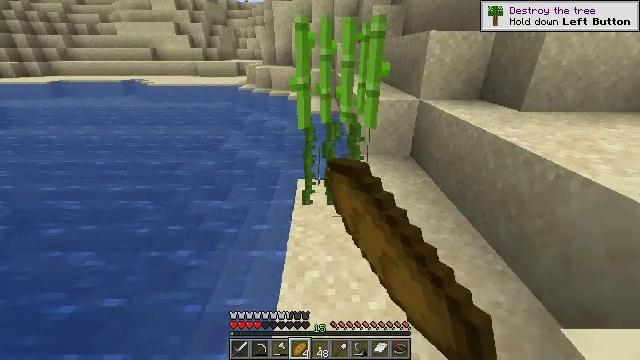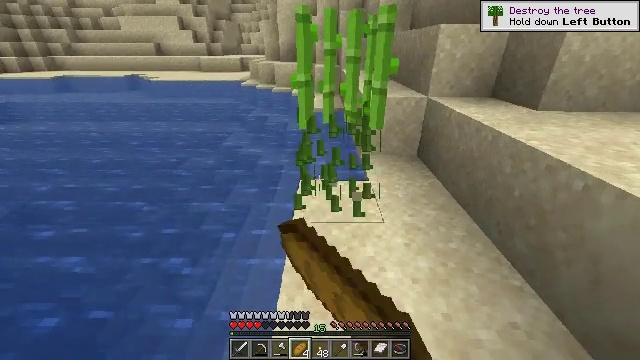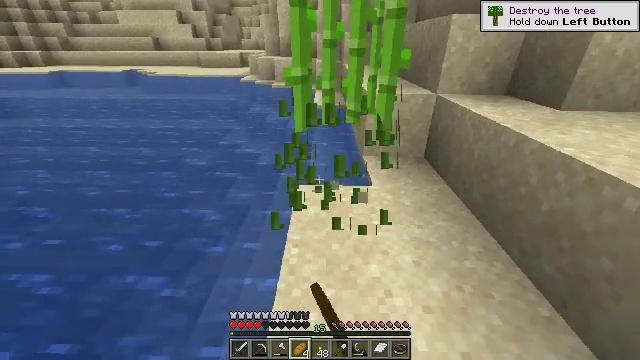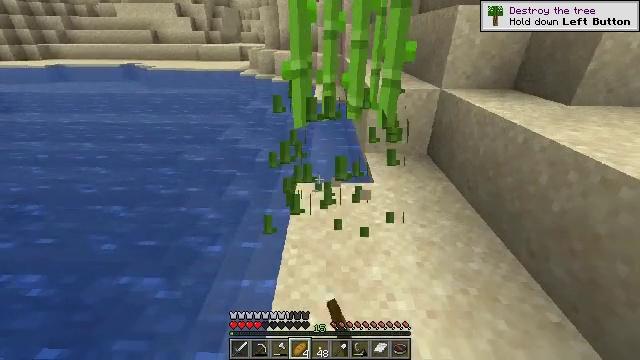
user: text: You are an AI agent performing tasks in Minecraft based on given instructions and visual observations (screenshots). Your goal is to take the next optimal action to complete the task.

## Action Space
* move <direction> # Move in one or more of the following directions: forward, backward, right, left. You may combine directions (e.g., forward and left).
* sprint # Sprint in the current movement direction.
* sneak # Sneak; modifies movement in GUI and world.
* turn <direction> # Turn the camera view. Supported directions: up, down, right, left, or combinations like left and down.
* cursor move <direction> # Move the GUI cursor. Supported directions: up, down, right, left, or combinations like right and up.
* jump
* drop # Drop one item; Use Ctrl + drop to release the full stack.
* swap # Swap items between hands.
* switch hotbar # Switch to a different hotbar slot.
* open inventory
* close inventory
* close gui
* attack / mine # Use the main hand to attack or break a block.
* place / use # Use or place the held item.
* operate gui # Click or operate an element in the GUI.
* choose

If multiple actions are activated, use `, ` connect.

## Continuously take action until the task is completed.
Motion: motion action
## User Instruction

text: Mine the sugar cane near rivers.
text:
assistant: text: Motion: move forward, attack / mine
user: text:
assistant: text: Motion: move forward, turn down
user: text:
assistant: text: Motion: move forward, turn down
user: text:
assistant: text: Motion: no_op